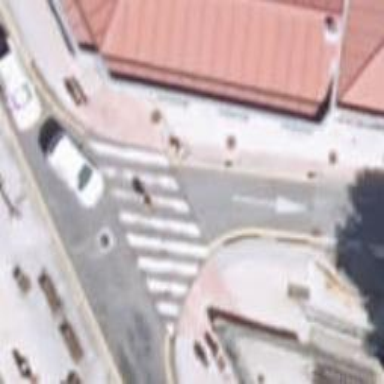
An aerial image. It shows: Uncontrolled footway crossing with markings.